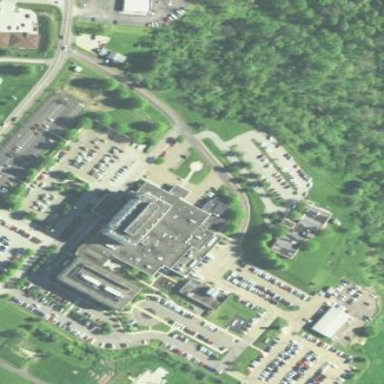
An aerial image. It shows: Hospital building.